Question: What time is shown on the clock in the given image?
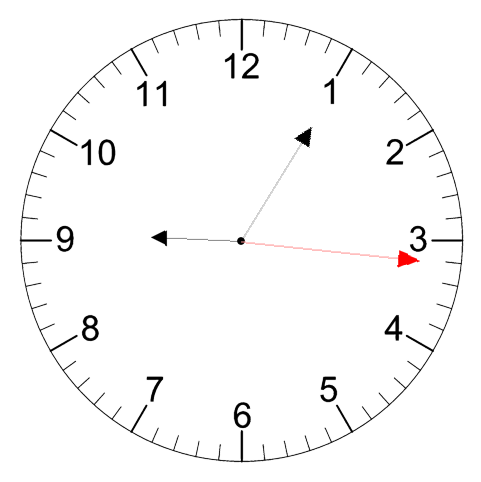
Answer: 09:05:16